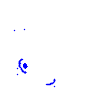
Particle: electron